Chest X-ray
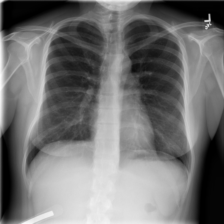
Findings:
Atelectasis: negative
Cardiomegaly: negative
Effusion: negative
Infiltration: negative
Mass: negative
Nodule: negative
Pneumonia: negative
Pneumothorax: negative
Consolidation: negative
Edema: negative
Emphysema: negative
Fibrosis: negative
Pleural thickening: negative
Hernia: negative